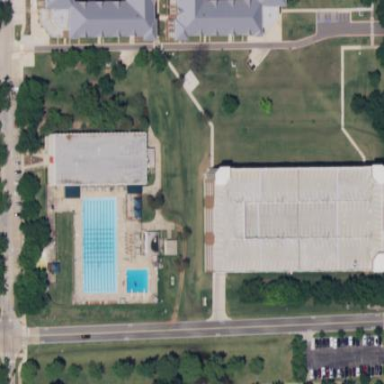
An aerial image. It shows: Sports centre focused on swimming activities.